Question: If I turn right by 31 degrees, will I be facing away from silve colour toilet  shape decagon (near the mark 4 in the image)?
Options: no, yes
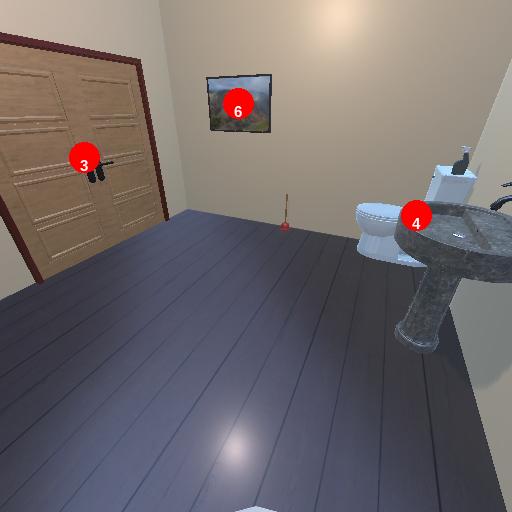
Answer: no